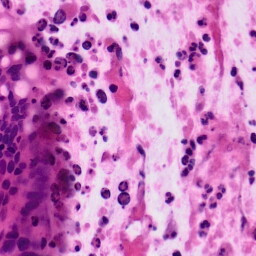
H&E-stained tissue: Colon